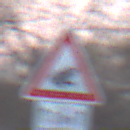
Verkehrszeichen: AmphibienwanderungLinks
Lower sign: LaengeEinerStrecke2
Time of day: SunriseSunset
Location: Outdoor (Nature)
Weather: Clear
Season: NotSpecified
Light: Natural